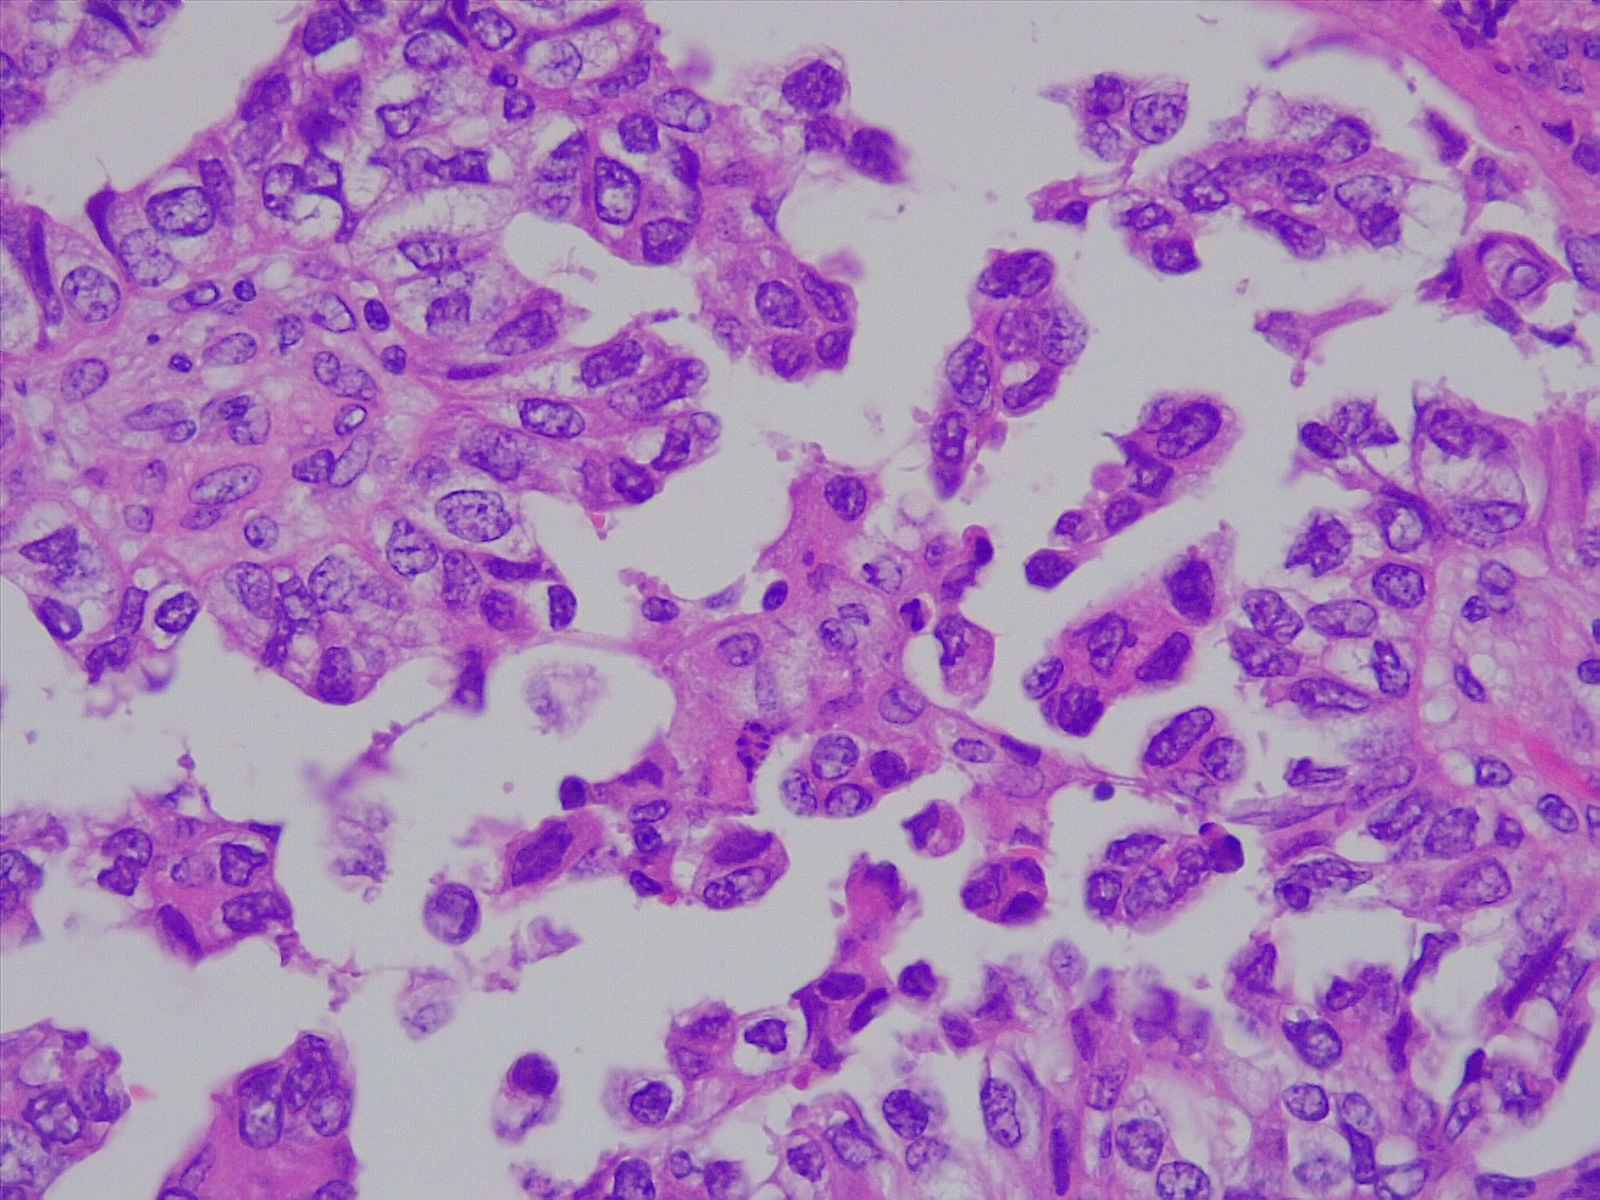
Label: lung adenocarcinoma, poorly differentiated